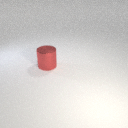
large red metal cylinder